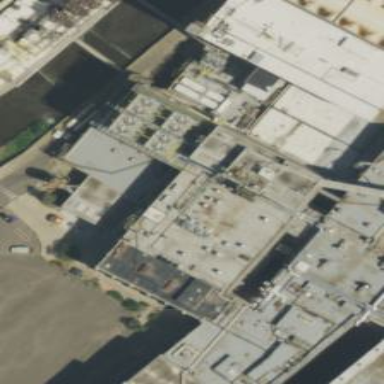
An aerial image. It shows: Generator is pictured.